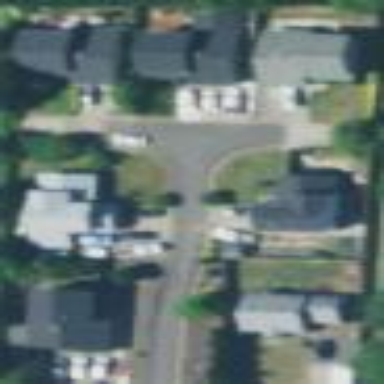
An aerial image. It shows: Single-family residential area.